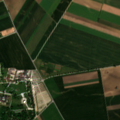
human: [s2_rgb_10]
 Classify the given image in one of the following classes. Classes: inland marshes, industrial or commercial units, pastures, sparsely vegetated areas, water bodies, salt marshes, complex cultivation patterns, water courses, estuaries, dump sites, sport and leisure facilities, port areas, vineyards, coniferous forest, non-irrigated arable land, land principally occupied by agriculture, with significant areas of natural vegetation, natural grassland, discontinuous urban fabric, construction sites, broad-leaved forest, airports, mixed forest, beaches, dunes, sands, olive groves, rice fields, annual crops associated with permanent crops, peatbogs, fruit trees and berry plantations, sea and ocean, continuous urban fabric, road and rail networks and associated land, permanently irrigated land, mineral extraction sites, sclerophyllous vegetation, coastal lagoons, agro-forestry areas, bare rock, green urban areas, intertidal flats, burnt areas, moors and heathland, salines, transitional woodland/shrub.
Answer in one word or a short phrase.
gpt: discontinuous urban fabric, green urban areas, non-irrigated arable land